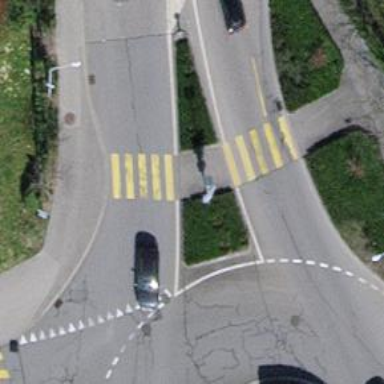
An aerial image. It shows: Uncontrolled crossing with central island on the road.